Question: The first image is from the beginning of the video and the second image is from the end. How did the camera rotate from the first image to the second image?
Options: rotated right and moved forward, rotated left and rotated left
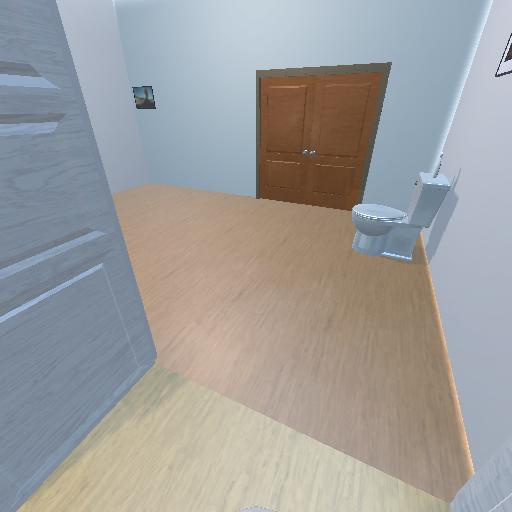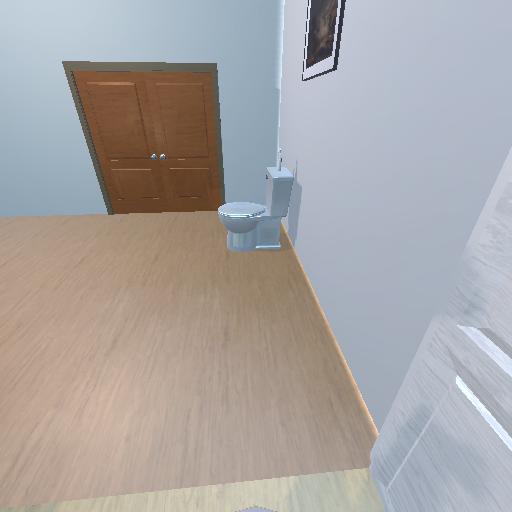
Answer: rotated right and moved forward